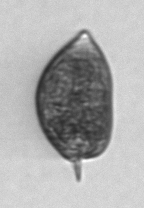
Label: Prorocentrum_micans